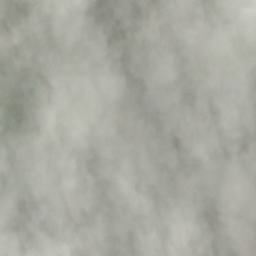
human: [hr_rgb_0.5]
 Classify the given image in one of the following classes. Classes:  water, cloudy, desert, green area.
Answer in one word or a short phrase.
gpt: cloudy